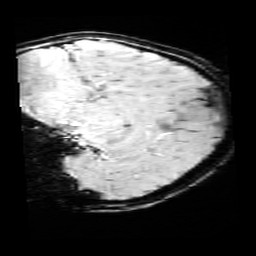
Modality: SWI
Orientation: sagittal
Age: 12
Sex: female
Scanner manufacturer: siemens
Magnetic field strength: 3 T
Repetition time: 0.027 s
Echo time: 0.02 s